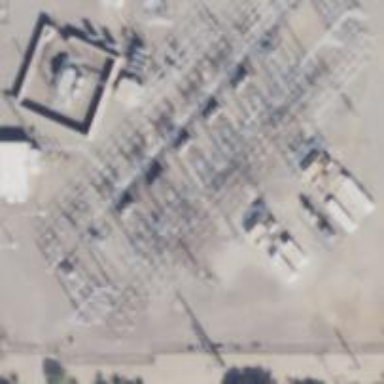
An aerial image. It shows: Switch for power supply.